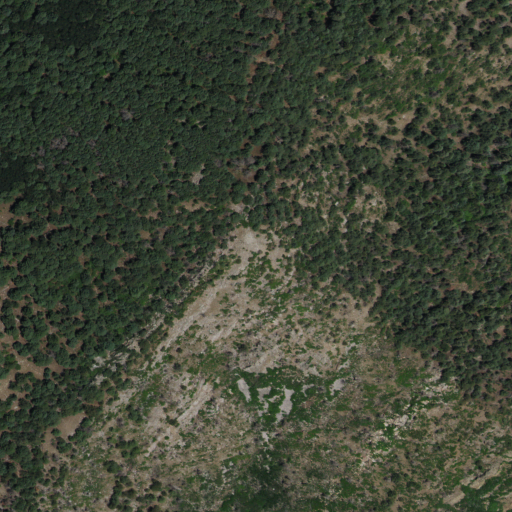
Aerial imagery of mountain in New Mexico named Manzano Peak containing mixed forest, shrub, evergreen forest, and deciduous forest